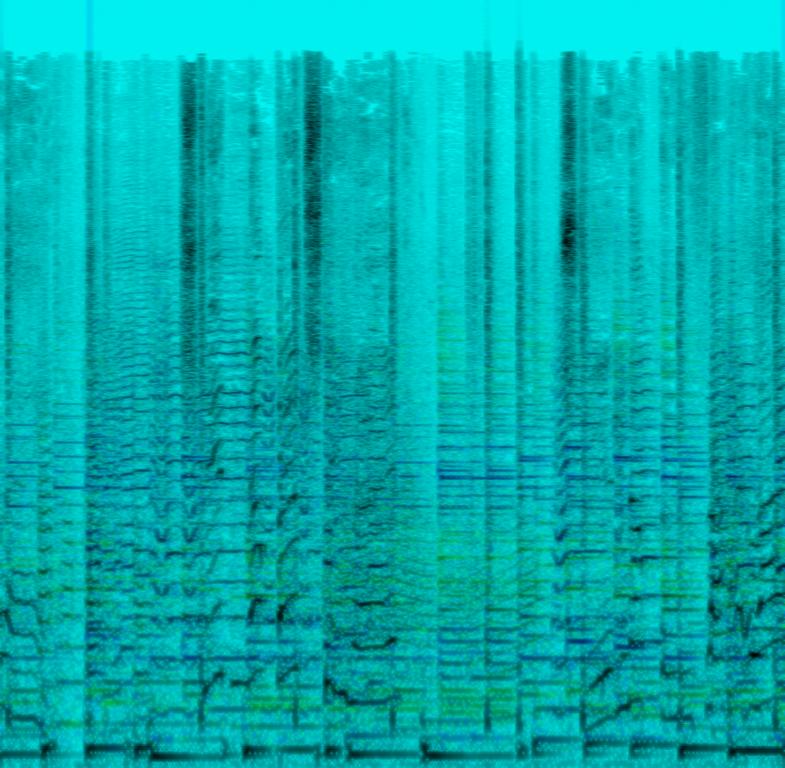
A male vocalist sings this mellow jazz song. The tempo is medium with a spirited saxophone accompaniment, jazzy piano, groovy bass lines, slick drumming and trumpet . The song is melodic, catchy, ambient, romantic, groovy, light and breezy with a swing rhythm. This song is a lively Jazz song.